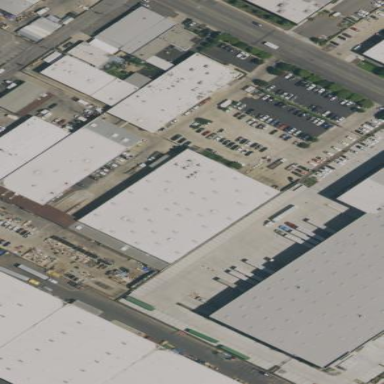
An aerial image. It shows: Warehouse building.